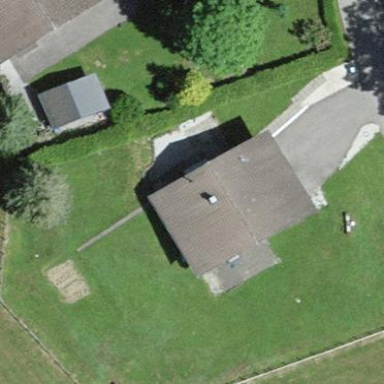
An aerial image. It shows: Simple house.